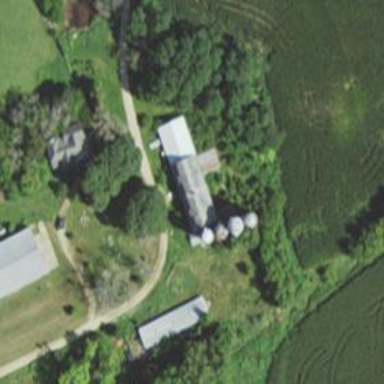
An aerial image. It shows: Silo.